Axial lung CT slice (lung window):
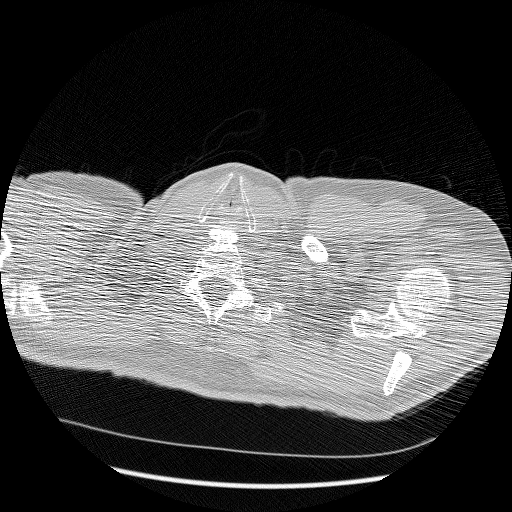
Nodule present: no